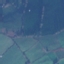
Label: Pasture